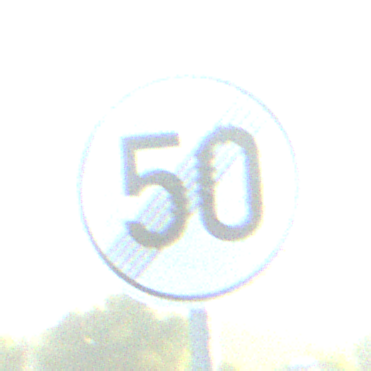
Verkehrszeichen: EndeGeschwindigkeit50
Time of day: SunriseSunset
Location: Outdoor (RoadRail)
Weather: Clear
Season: NotSpecified
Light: Natural